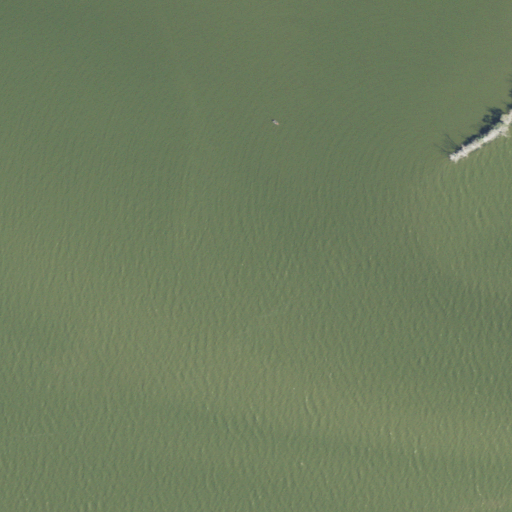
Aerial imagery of cliff(s) in Ohio named Canvasback Point containing only open water